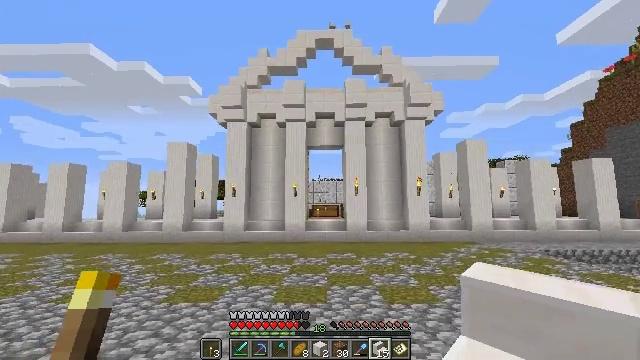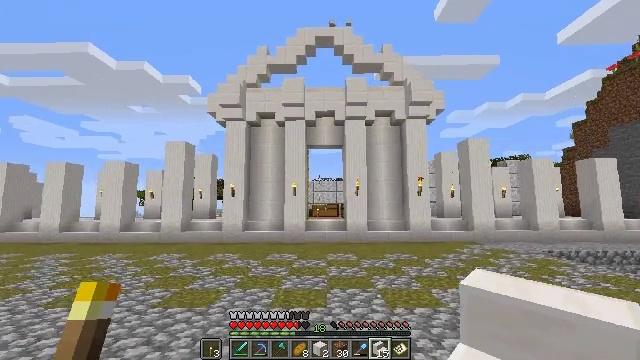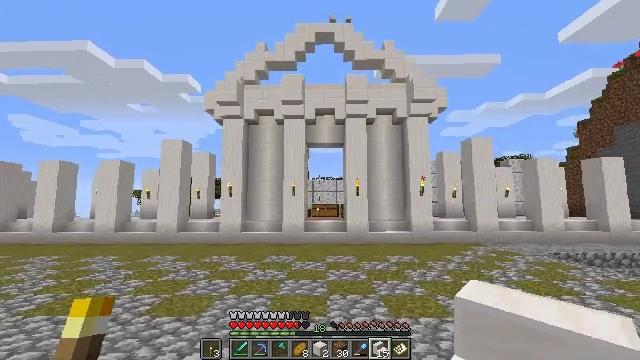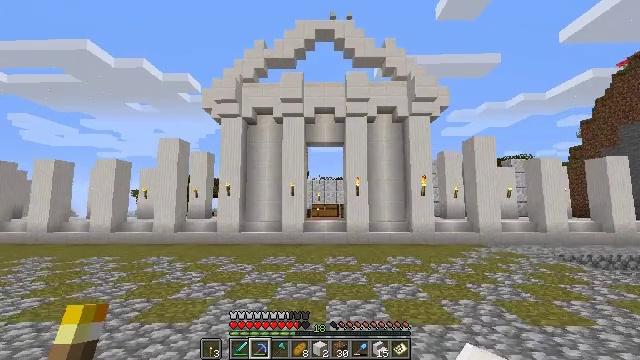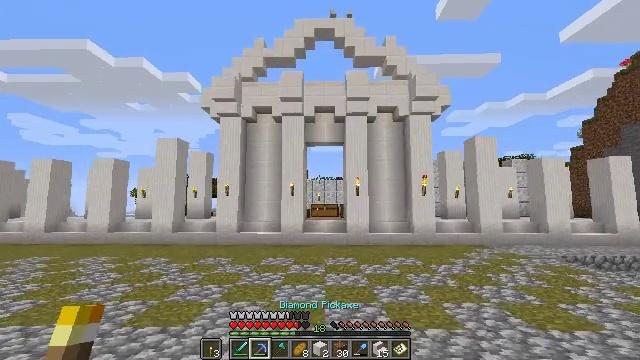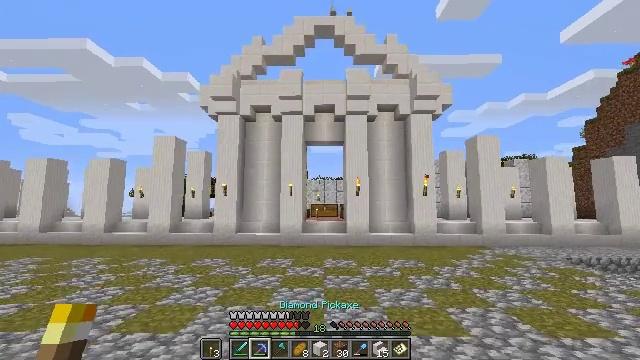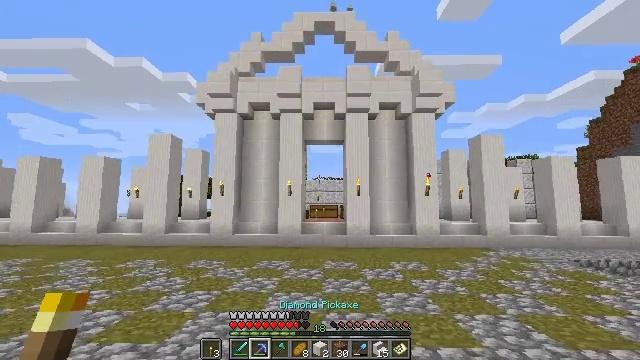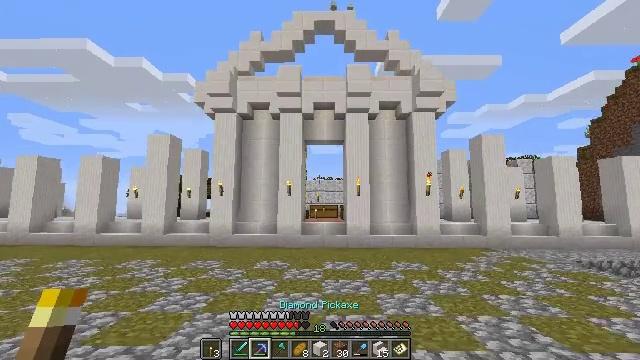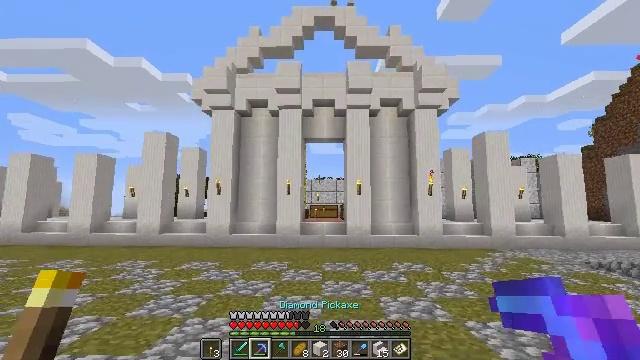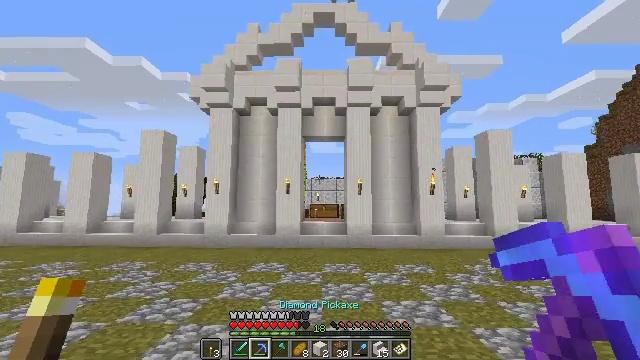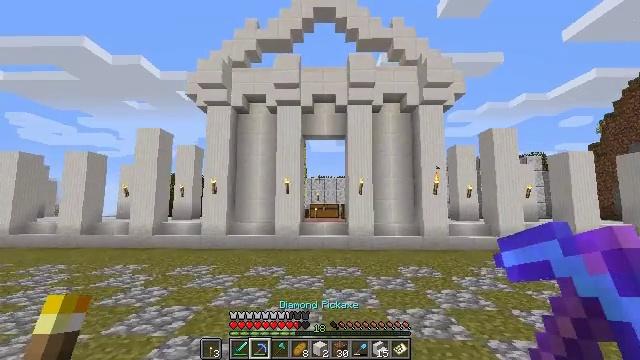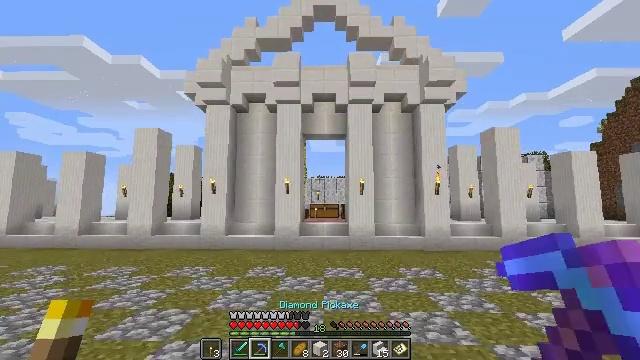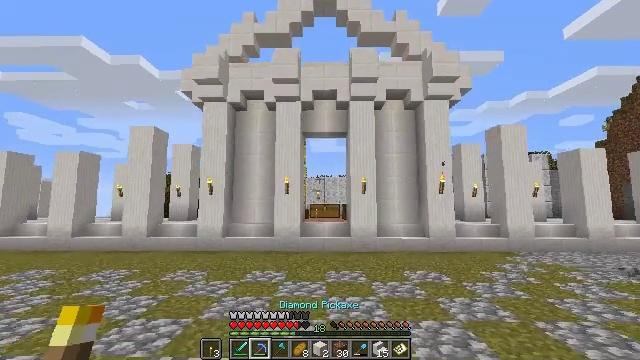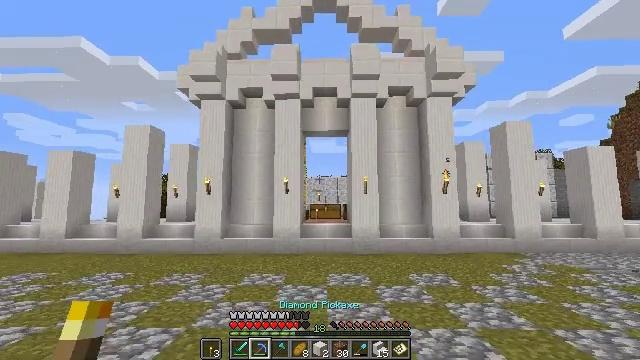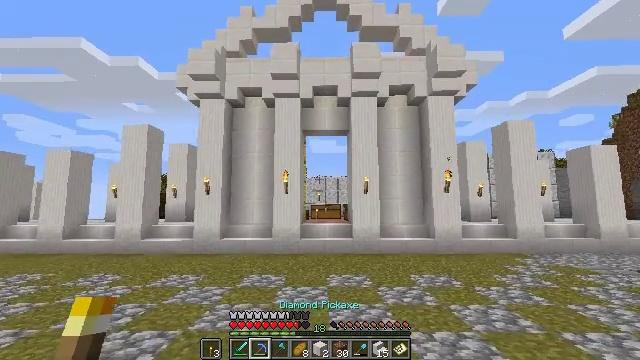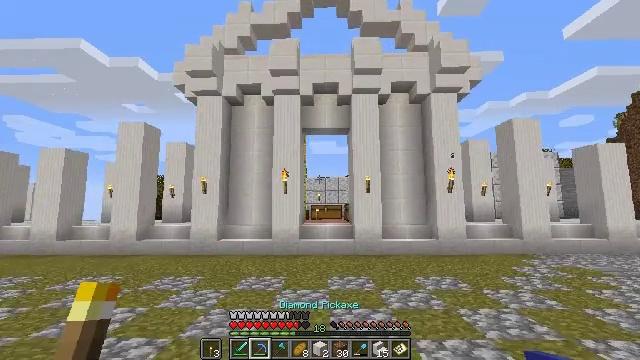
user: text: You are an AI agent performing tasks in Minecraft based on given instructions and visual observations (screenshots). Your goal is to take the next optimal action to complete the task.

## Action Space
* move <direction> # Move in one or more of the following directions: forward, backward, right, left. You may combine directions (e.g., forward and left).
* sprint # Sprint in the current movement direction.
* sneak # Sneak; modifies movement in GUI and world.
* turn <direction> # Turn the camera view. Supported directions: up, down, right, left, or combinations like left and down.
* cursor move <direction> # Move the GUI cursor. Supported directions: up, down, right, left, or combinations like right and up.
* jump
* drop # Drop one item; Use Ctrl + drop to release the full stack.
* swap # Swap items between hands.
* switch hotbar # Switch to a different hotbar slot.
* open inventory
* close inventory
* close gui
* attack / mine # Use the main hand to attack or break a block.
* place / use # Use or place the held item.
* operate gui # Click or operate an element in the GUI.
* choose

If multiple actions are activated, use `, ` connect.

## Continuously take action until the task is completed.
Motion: motion action
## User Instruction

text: Destroy the quartz stairs to collect them.
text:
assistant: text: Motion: move forward
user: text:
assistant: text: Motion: move forward
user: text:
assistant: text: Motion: move forward, switch to hotbar 2
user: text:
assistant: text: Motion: move forward, switch to hotbar 2
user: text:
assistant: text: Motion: move forward, switch to hotbar 2
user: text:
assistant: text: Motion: move forward, switch to hotbar 2
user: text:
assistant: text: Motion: move forward
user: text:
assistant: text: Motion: move forward
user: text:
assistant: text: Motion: move forward
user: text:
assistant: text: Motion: move forward
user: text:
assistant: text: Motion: move forward
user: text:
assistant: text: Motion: move forward
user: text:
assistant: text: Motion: move forward
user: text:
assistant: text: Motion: move forward
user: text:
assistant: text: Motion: move forward
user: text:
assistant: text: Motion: move forward
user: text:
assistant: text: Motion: move forward
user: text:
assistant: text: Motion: move forward
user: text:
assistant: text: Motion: move forward
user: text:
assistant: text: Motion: move forward
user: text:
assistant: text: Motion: move forward
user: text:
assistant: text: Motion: move forward
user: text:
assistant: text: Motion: move forward, turn right and up
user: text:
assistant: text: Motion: move forward, turn right and up
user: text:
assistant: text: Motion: move forward, turn right and up
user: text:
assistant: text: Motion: move forward
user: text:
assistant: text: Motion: move forward
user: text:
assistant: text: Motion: move forward
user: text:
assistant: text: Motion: move forward
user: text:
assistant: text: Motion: move forward